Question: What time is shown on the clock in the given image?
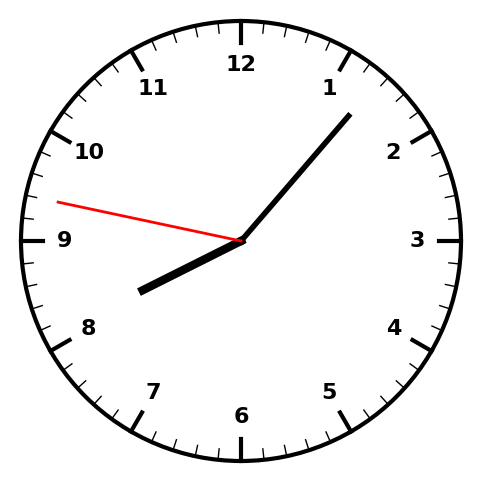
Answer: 08:06:47